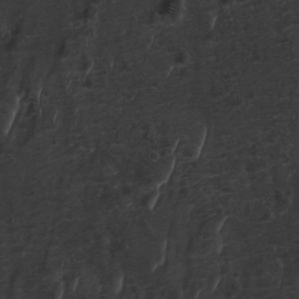
Label: non_frost